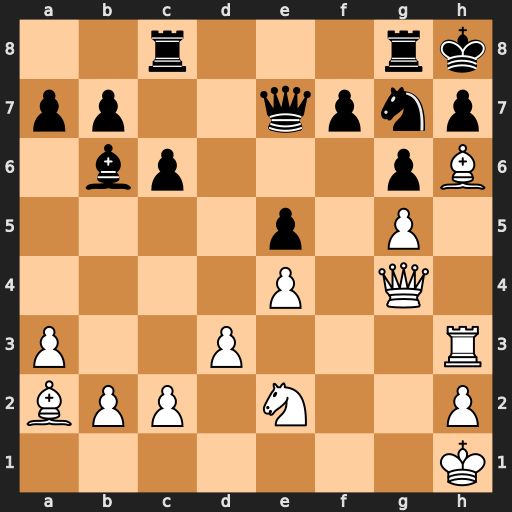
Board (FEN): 2r3rk/pp2qpnp/1bp3pB/4p1P1/4P1Q1/P2P3R/BPP1N2P/7K
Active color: w
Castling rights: -
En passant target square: -
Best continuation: Bxg7+ Rxg7 Qxc8+